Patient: sex F, age 58
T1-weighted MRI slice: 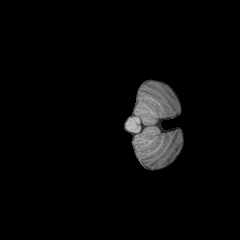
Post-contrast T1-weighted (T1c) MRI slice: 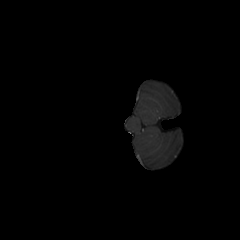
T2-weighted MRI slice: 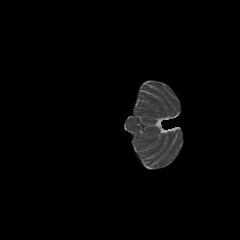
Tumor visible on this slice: no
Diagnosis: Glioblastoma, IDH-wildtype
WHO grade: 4